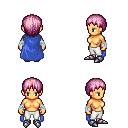
a pixel art fantasy rpg character, female body template, human, tanned skin, blue cape, white pants, pink plain hairstyle, white cloth bandages, metal boots, four views (front, back, left, right), 2x2 character sprite sheet, small pixel art, hard edges, no anti-aliasing